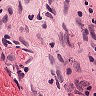
Metastatic tissue present: no